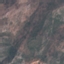
Land use / land cover class: HerbaceousVegetation